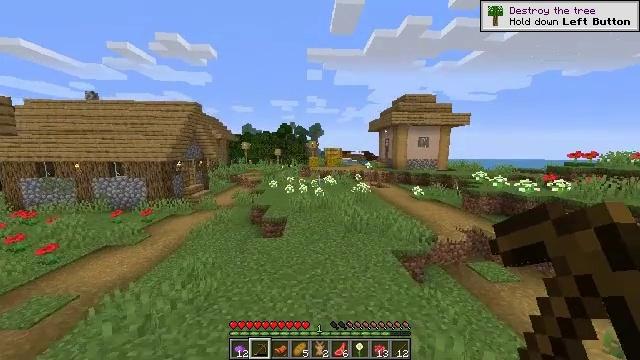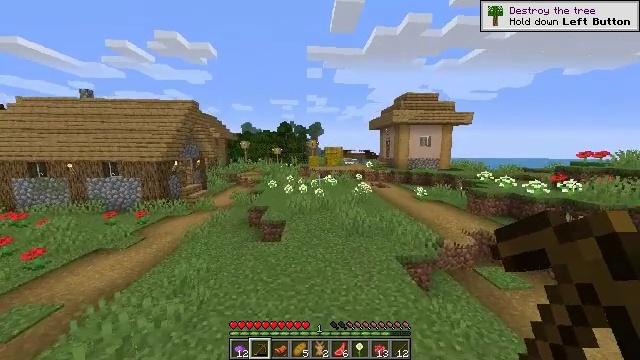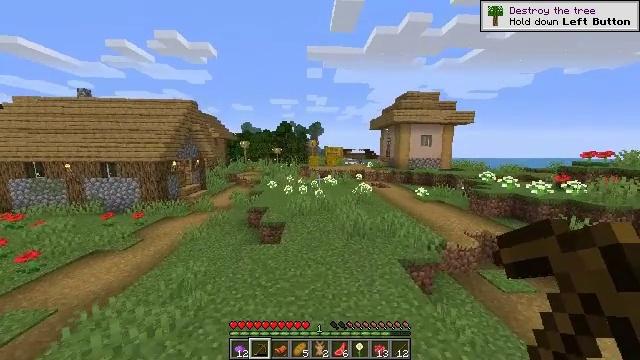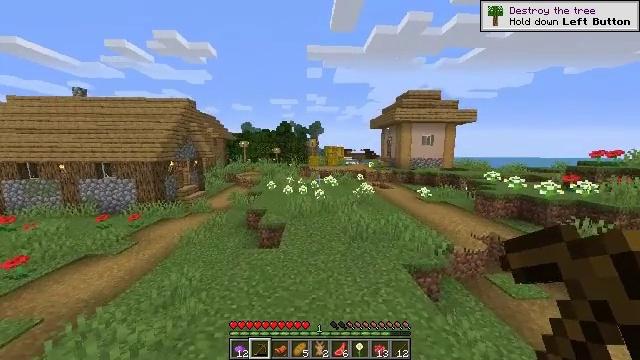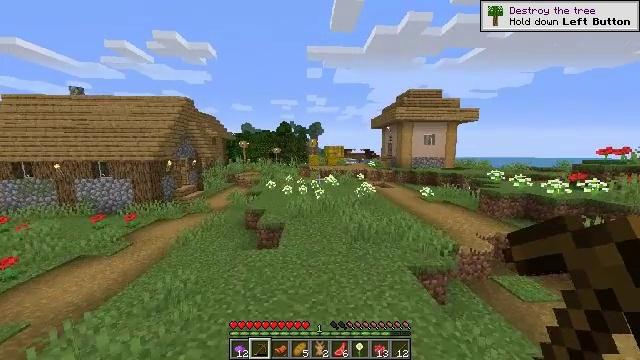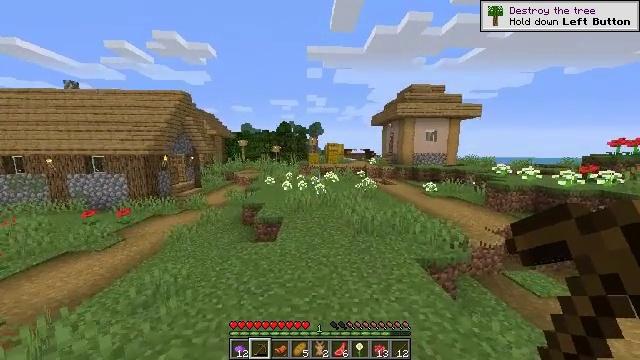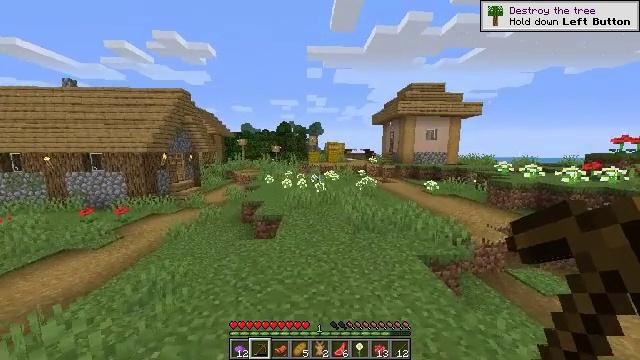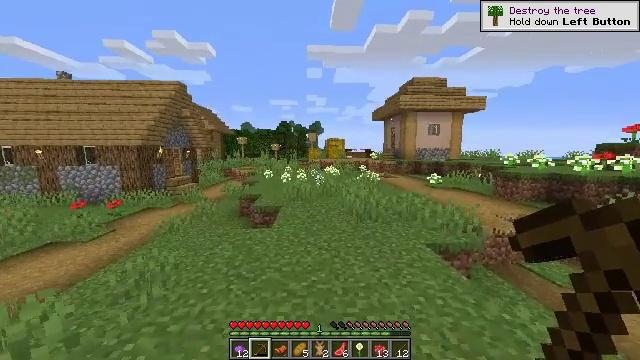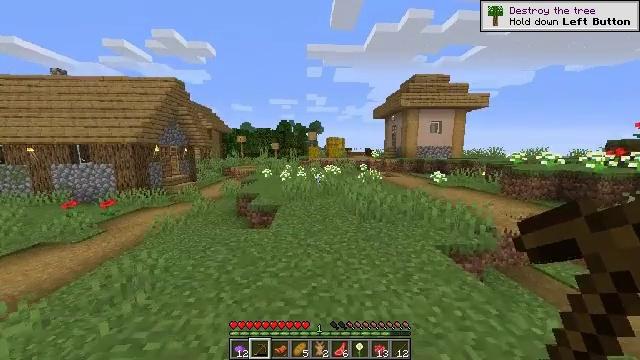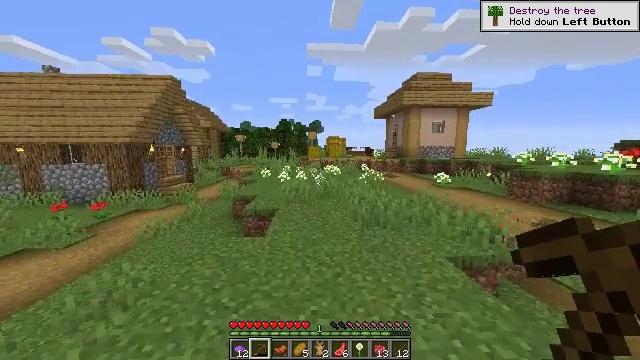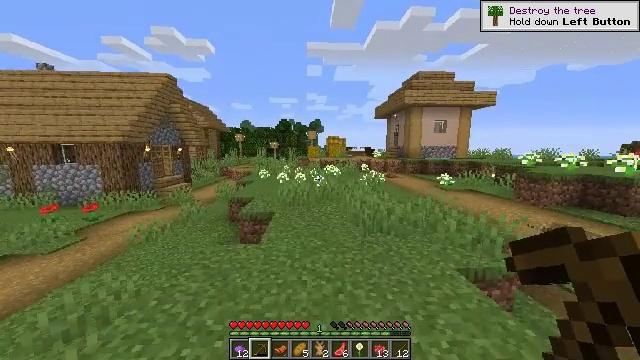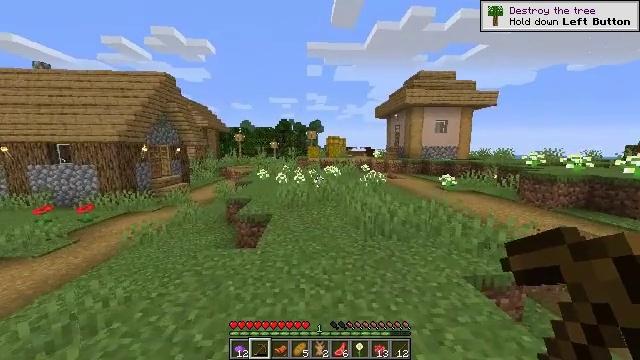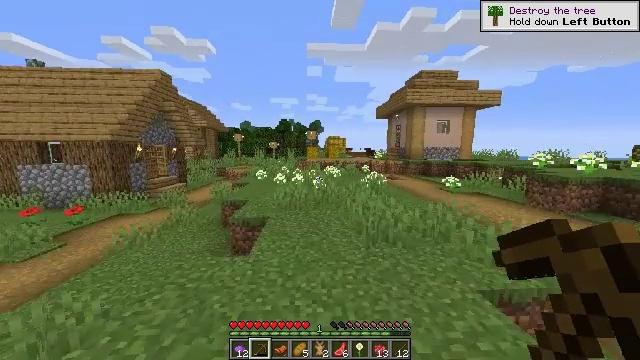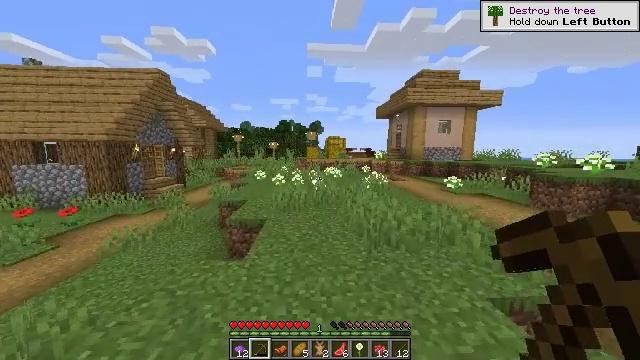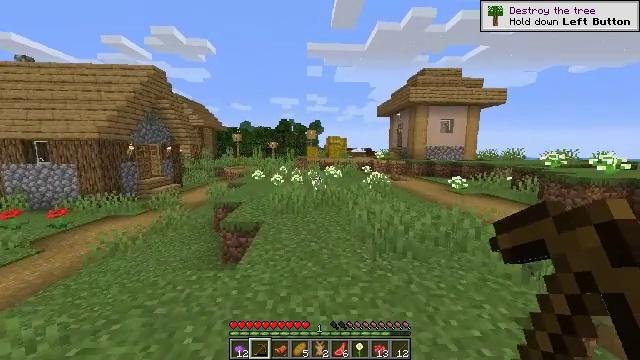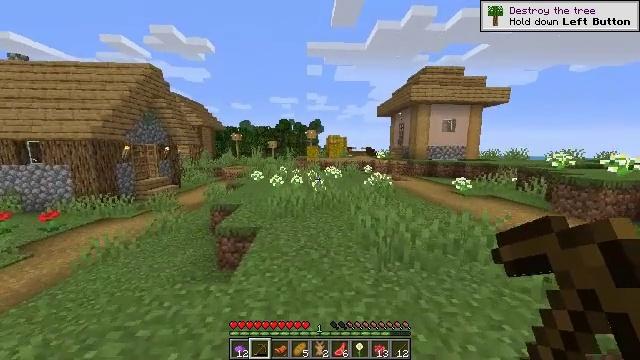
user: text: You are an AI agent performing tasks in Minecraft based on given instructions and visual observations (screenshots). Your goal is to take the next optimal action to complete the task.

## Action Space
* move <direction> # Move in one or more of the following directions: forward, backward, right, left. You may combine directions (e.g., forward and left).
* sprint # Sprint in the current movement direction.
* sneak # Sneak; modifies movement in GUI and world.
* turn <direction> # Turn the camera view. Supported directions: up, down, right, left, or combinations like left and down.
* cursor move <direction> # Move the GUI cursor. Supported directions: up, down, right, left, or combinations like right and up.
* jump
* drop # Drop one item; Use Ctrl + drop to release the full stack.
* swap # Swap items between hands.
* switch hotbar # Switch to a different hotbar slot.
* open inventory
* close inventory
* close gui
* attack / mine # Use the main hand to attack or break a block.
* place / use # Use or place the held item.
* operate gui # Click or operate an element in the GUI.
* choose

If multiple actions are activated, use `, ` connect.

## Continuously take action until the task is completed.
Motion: motion action
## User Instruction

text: Harvest sugar cane from the plant.
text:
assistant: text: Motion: move forward
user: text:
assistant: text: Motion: move forward
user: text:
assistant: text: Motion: move forward
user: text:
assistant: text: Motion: move forward
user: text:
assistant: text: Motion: move forward
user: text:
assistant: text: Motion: move forward
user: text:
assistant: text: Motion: move forward
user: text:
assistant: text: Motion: move forward
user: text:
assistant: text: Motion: move forward
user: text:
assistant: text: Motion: move forward
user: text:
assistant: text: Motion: move forward
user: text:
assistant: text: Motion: move forward
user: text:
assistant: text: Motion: move forward
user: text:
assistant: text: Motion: move forward
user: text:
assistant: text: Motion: move forward
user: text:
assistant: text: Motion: move forward
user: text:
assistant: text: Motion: move forward
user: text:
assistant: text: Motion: move forward
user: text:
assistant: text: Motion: move forward
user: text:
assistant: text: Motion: move forward
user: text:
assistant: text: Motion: move forward
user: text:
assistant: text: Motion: move forward
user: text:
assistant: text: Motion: move forward
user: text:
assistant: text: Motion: move forward
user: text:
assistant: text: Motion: move forward
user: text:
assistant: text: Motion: move forward
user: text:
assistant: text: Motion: move forward
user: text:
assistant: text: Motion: move forward
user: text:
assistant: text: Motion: move forward
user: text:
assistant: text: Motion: move forward